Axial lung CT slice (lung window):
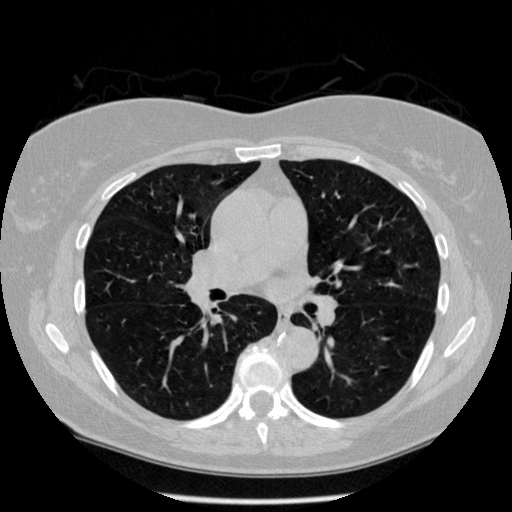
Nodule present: no